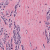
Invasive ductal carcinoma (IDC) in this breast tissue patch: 1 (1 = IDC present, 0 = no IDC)